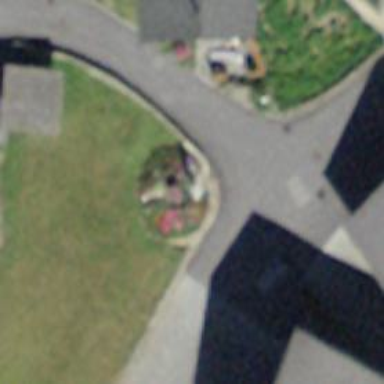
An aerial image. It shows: Wayside shrine building.